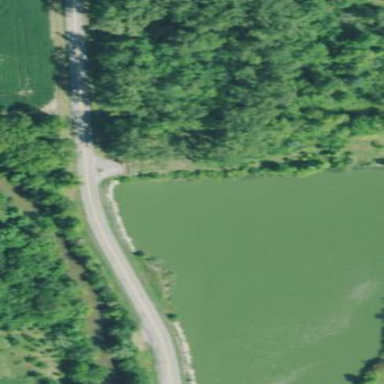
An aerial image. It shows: Pond surrounded by natural water.